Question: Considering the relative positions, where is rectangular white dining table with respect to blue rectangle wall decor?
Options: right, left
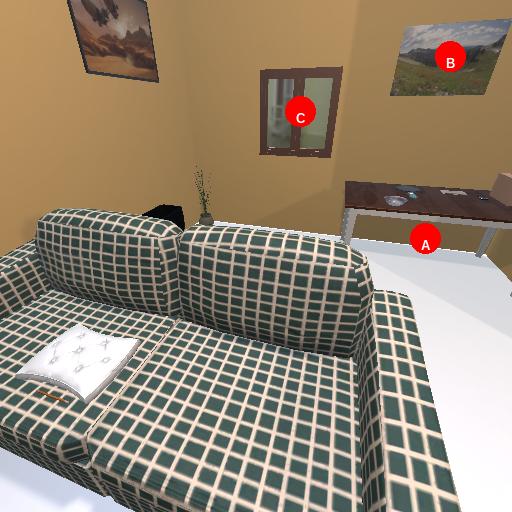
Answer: right